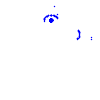
Particle: kaon